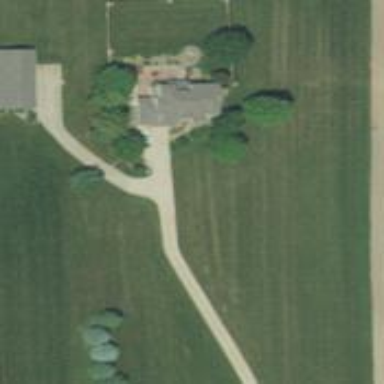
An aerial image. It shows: Driveway leading to service road.